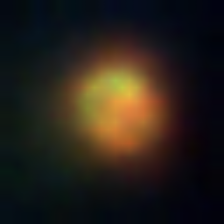
Taxon: NanoPlankton
Group: Other